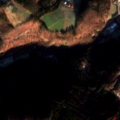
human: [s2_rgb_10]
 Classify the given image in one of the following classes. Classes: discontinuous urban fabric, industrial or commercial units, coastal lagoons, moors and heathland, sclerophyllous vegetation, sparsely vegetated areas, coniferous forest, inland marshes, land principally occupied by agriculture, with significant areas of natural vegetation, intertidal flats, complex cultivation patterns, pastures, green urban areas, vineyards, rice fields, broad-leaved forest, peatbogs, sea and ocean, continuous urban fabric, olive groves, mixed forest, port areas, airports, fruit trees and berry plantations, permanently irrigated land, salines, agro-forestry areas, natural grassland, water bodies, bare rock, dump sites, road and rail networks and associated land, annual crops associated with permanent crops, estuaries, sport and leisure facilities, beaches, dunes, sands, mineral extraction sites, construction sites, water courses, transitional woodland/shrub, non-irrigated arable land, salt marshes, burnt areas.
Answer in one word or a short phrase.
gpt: discontinuous urban fabric, mineral extraction sites, pastures, complex cultivation patterns, broad-leaved forest, mixed forest